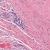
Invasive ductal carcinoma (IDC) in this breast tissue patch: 1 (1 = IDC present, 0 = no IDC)